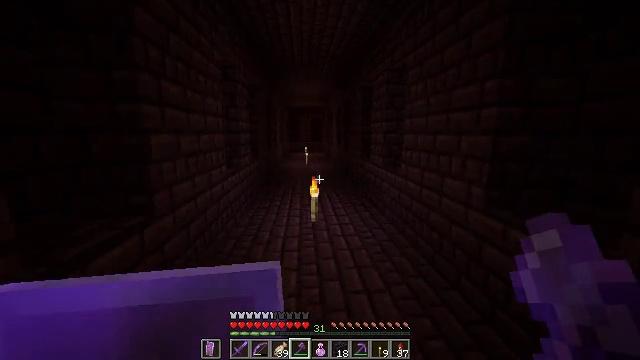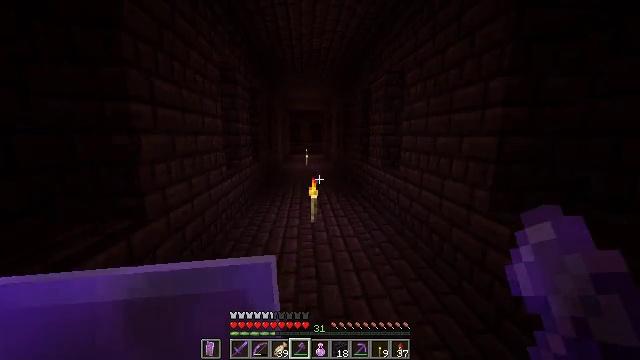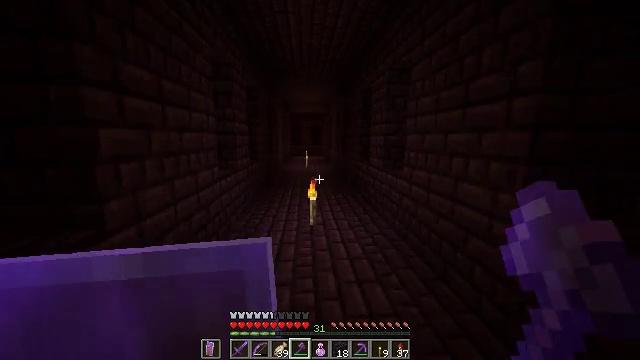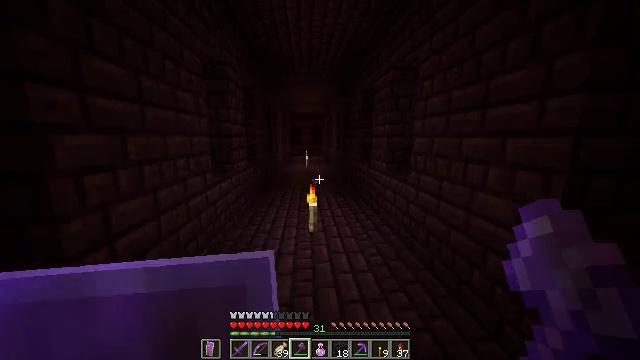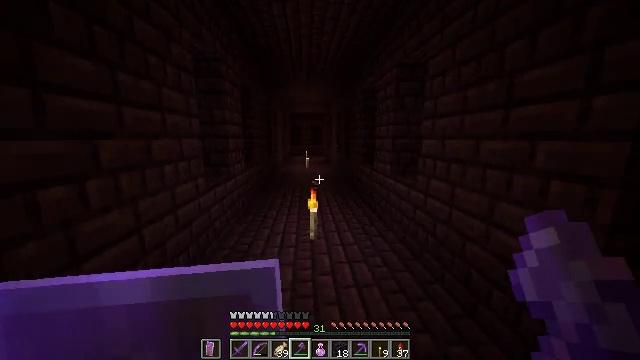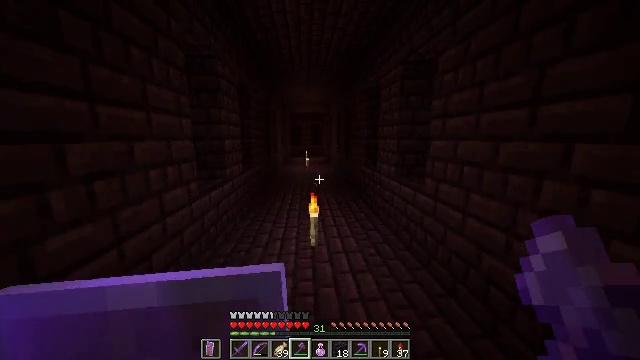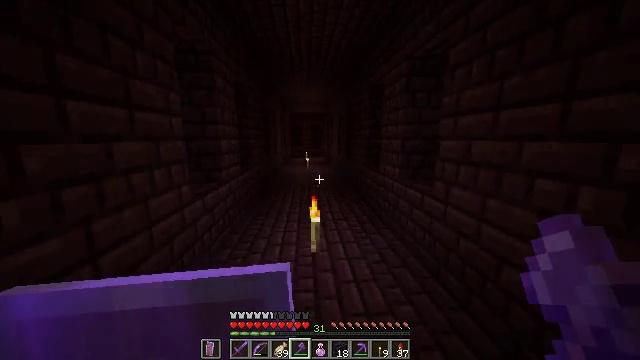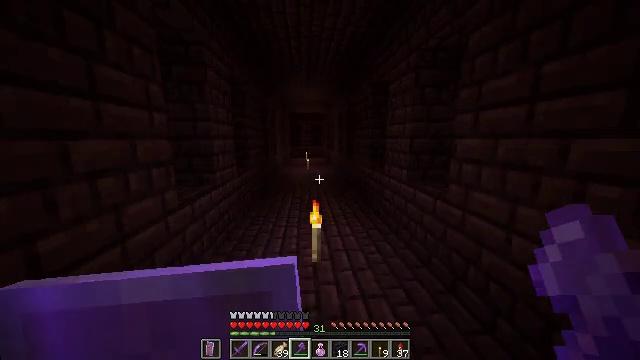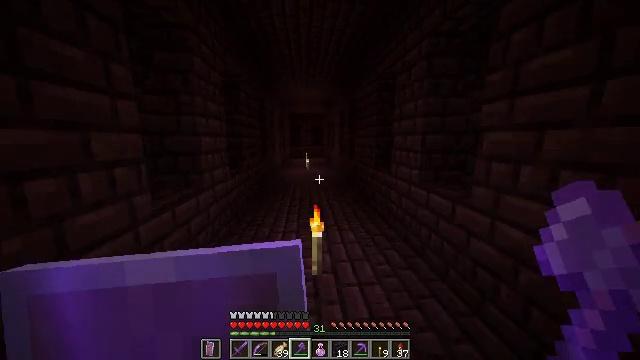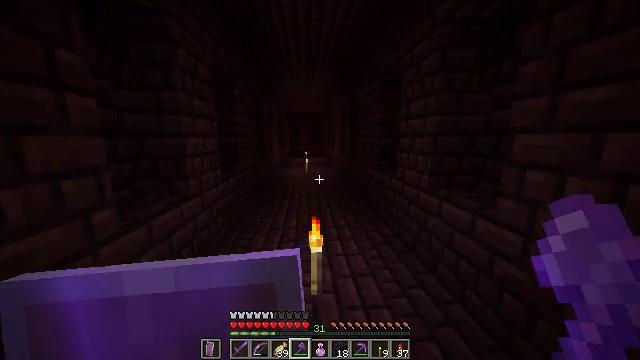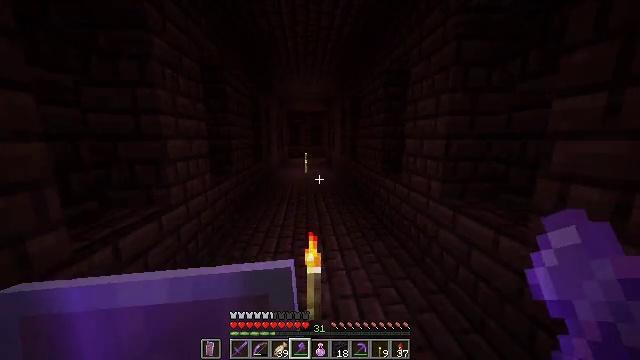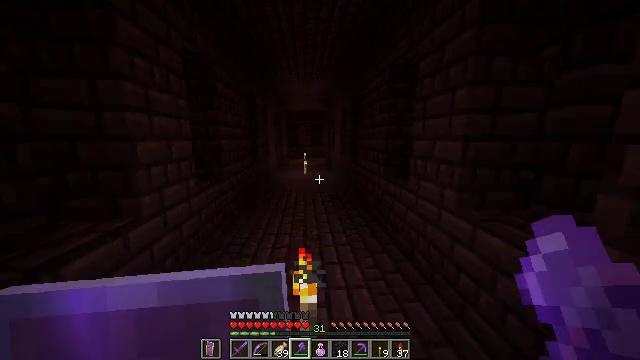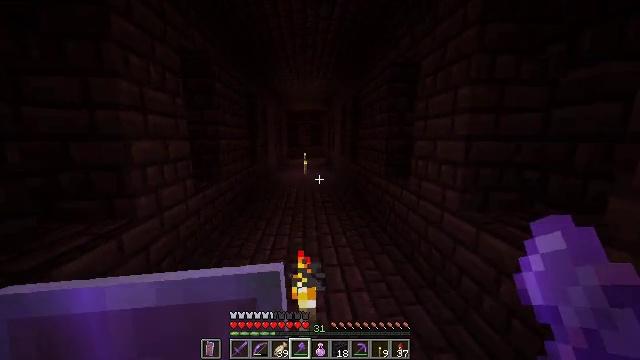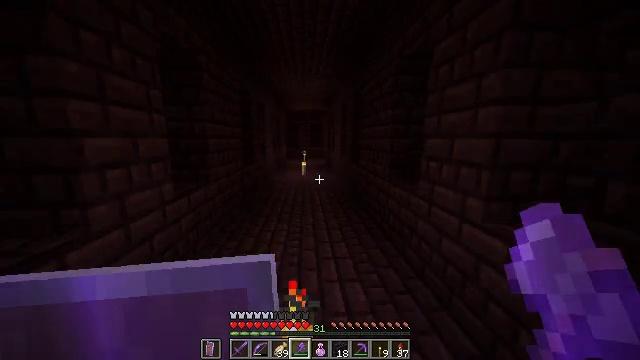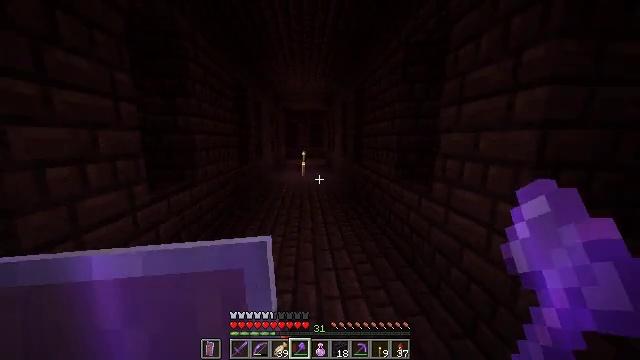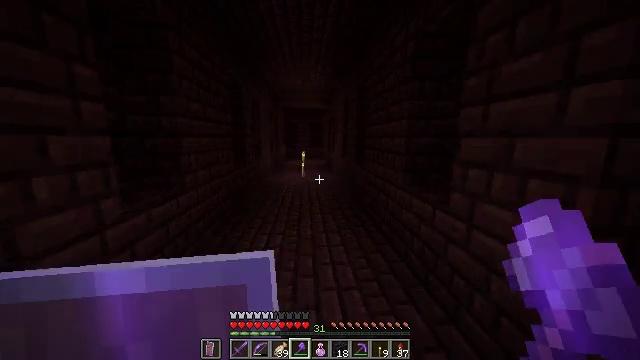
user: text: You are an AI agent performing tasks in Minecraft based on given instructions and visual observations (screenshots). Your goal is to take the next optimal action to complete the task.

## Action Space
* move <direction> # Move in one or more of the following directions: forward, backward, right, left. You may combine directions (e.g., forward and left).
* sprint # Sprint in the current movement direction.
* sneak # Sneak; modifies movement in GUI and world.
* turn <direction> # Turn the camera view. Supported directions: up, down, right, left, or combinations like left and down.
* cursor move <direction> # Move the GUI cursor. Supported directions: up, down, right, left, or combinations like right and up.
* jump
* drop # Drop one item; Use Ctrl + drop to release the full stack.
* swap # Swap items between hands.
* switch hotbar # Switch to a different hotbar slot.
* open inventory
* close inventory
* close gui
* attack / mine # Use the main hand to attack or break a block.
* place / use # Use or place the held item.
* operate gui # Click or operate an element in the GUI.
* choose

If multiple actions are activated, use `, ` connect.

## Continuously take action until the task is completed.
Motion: motion action
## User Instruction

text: Harvest nether bricks from a structure.
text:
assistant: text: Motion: move forward, sprint
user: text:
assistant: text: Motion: move forward, sprint
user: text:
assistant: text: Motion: move forward, sprint
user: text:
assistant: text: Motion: move forward, sprint
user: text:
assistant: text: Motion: move forward, sprint
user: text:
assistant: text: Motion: move forward, sprint
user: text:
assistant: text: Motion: move forward, sprint
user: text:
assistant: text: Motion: move forward, sprint
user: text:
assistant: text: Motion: move forward, sprint
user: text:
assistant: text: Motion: move forward, sprint
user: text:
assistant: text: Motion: move forward, sprint
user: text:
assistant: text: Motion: move forward, sprint
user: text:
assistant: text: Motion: move forward, sprint
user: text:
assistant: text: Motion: move forward, sprint
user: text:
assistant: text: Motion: move forward, sprint
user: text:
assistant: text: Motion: move forward, sprint, jump
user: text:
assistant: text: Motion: move forward, sprint, turn left, jump
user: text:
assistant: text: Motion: move forward, sprint, turn left and down, jump
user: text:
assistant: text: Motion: move forward, sprint
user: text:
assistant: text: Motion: move forward, sprint
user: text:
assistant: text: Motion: move forward, sprint
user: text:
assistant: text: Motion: move forward, sprint
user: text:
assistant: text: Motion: move forward, sprint
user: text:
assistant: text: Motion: move forward, sprint
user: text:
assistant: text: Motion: move forward, sprint
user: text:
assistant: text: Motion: move forward, sprint, jump
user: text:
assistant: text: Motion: move forward, sprint, jump
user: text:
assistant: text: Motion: move forward, sprint, turn right and up, jump
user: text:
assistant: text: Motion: move forward, sprint, turn right and up, jump
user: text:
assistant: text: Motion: move forward, sprint, turn right, jump